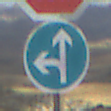
Verkehrszeichen: VorgeschriebeneFahrtrichtungGeradeausOderLinks
Zusatzzeichen oben: Stop
Umgebung: Outdoor, Nature
Tageszeit: Midday
Wetter: PartlyCloudy
Licht: Natural
Jahreszeit: NotSpecified
Kontrast: LowContrast